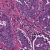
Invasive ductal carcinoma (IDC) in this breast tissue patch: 0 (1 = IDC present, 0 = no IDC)